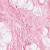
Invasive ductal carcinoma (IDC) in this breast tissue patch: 0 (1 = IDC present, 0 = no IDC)